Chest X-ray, AP view. Patient: 21 years old, sex M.
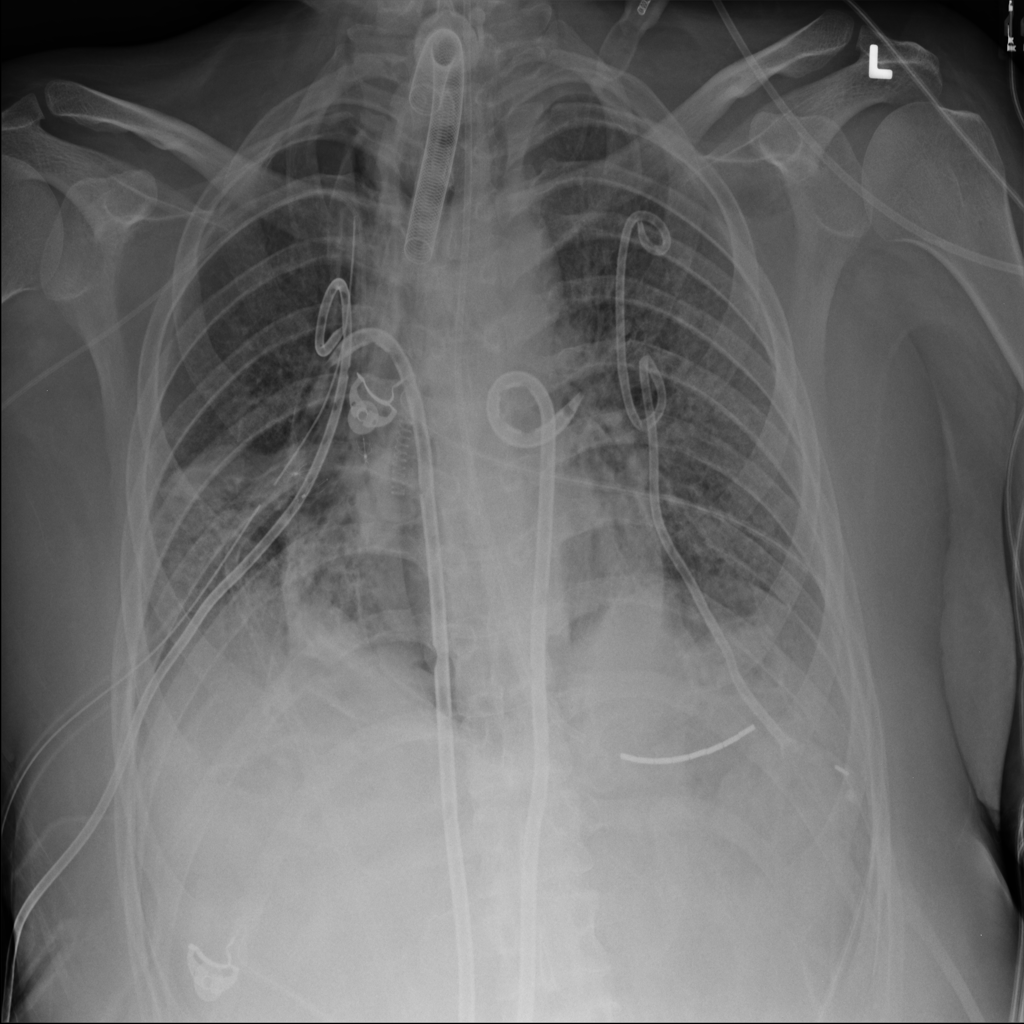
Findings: Atelectasis, Effusion, Infiltration